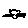
Label: cat